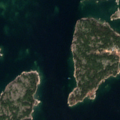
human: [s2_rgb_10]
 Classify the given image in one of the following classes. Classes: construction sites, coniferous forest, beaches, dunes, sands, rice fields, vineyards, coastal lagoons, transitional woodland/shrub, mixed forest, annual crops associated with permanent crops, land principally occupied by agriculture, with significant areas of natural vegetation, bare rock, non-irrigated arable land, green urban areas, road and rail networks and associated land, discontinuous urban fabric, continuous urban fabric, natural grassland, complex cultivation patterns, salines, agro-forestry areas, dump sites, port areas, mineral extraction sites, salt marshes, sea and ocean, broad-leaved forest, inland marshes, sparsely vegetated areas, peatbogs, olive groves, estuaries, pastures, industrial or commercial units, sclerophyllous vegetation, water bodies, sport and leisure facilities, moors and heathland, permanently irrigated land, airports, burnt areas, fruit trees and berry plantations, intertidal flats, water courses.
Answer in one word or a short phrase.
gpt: mixed forest, bare rock, sea and ocean